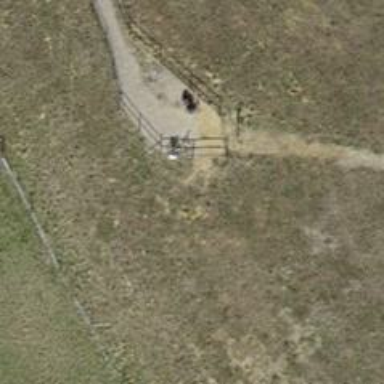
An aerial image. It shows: Wooden fence.